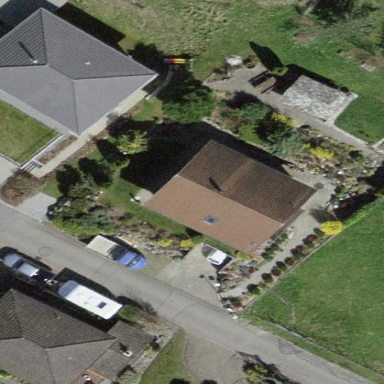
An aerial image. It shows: Building with tiled roof.